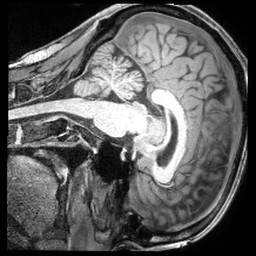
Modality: T1w
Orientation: sagittal
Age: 46
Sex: male
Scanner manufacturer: siemens
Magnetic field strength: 3 T
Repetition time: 2.4 s
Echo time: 0.00195 s